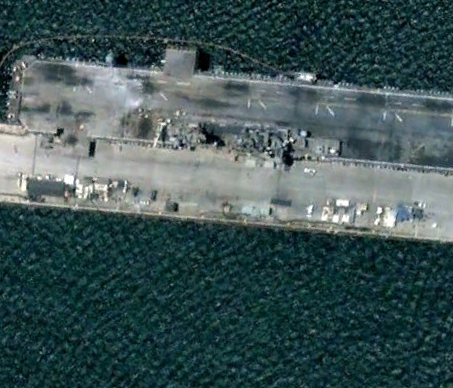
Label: assault